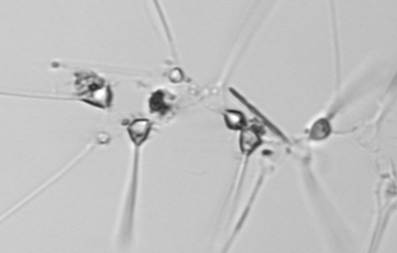
Label: Asterionellopsis_glacialis